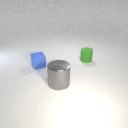
large gray metal cylinder to the left of small green rubber cylinder